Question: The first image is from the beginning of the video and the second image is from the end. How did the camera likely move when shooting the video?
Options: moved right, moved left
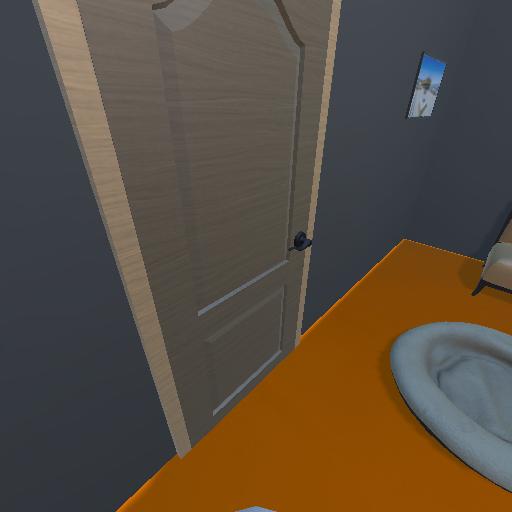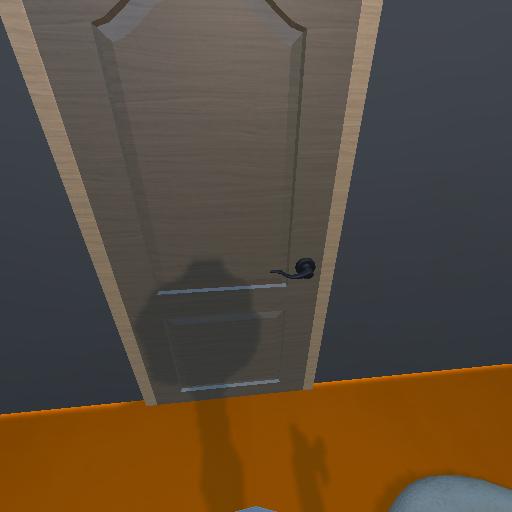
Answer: moved right